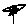
Label: flower